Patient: sex M, age 51
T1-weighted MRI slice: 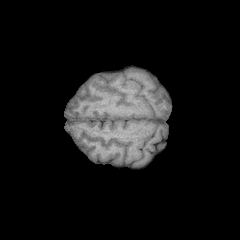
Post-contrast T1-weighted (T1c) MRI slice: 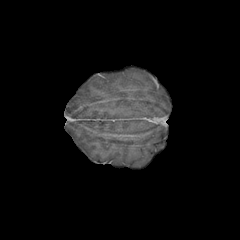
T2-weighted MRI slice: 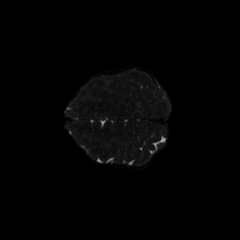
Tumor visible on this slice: yes
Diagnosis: Astrocytoma, IDH-mutant
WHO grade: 4